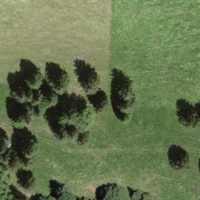
EUNIS habitat code: 41
Species observed at this site:
Cynoglossum officinale